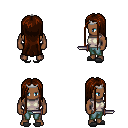
a pixel art fantasy rpg character, male body template, human, dark skin, white sleeveless shirt, teal pants, brown extra-long hairstyle, silver tiara, gray slippers, dagger, four views (front, back, left, right), 2x2 character sprite sheet, small pixel art, hard edges, no anti-aliasing